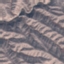
Label: HerbaceousVegetation